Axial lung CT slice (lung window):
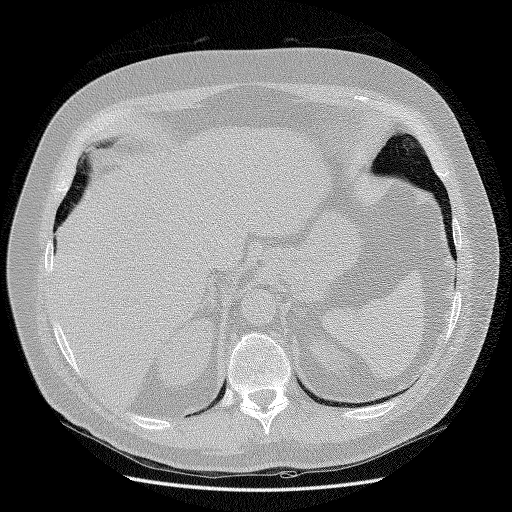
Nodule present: no